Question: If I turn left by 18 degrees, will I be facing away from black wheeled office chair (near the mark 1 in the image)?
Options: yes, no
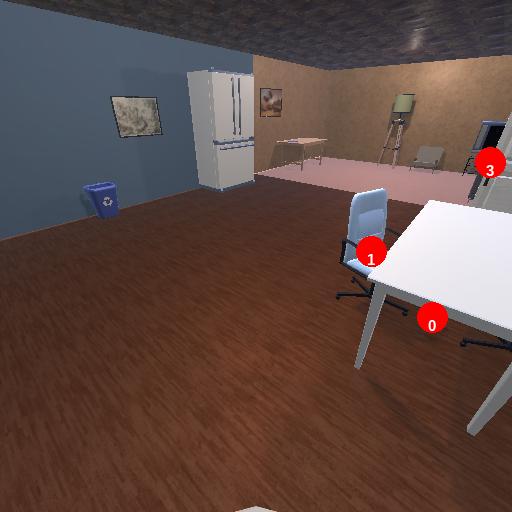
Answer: yes